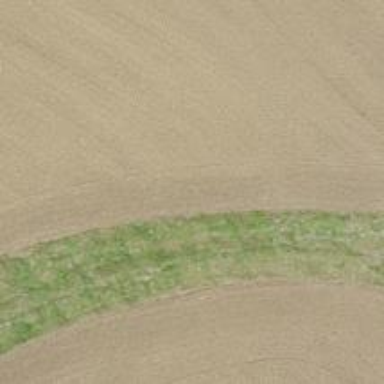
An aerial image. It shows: Track with very rough surface.